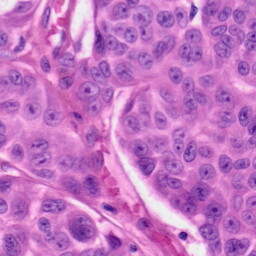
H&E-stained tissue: Skin